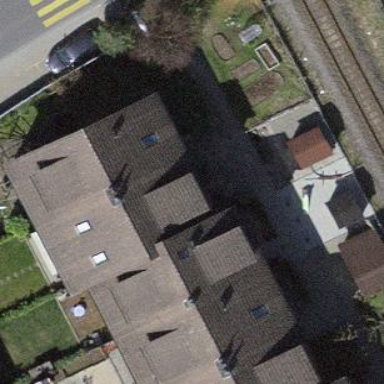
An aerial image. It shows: Residential building.